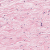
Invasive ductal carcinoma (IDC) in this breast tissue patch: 0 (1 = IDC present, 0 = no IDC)